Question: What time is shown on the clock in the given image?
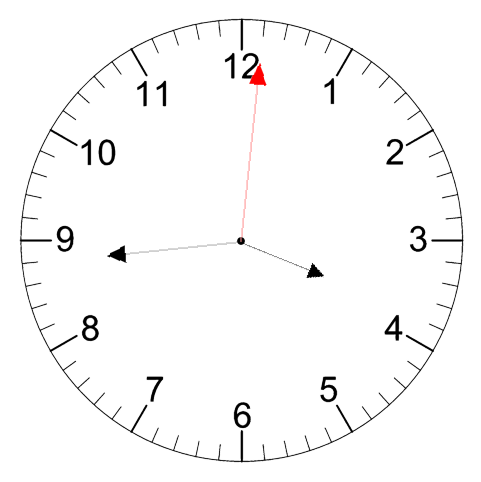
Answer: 03:44:01